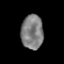
Tissue: prostate
Cell type: Myeloid cells
Senescence score: 0.3517
Nuclear area (px): 737
Mean DAPI intensity: 127.663